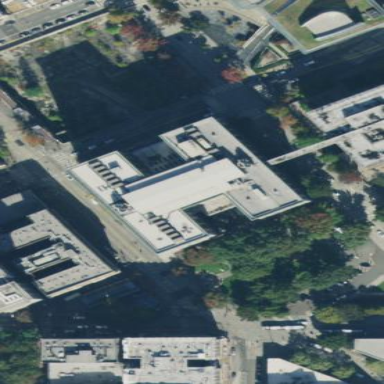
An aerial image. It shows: Courthouse building.